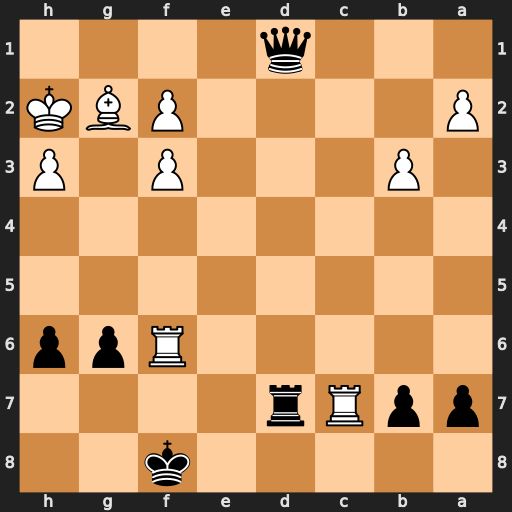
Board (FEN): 5k2/ppRr4/5Rpp/8/8/1P3P1P/P4PBK/3q4
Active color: b
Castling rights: -
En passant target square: -
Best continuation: Kg7 Rxd7+ Qxd7 Rxg6+ Kxg6